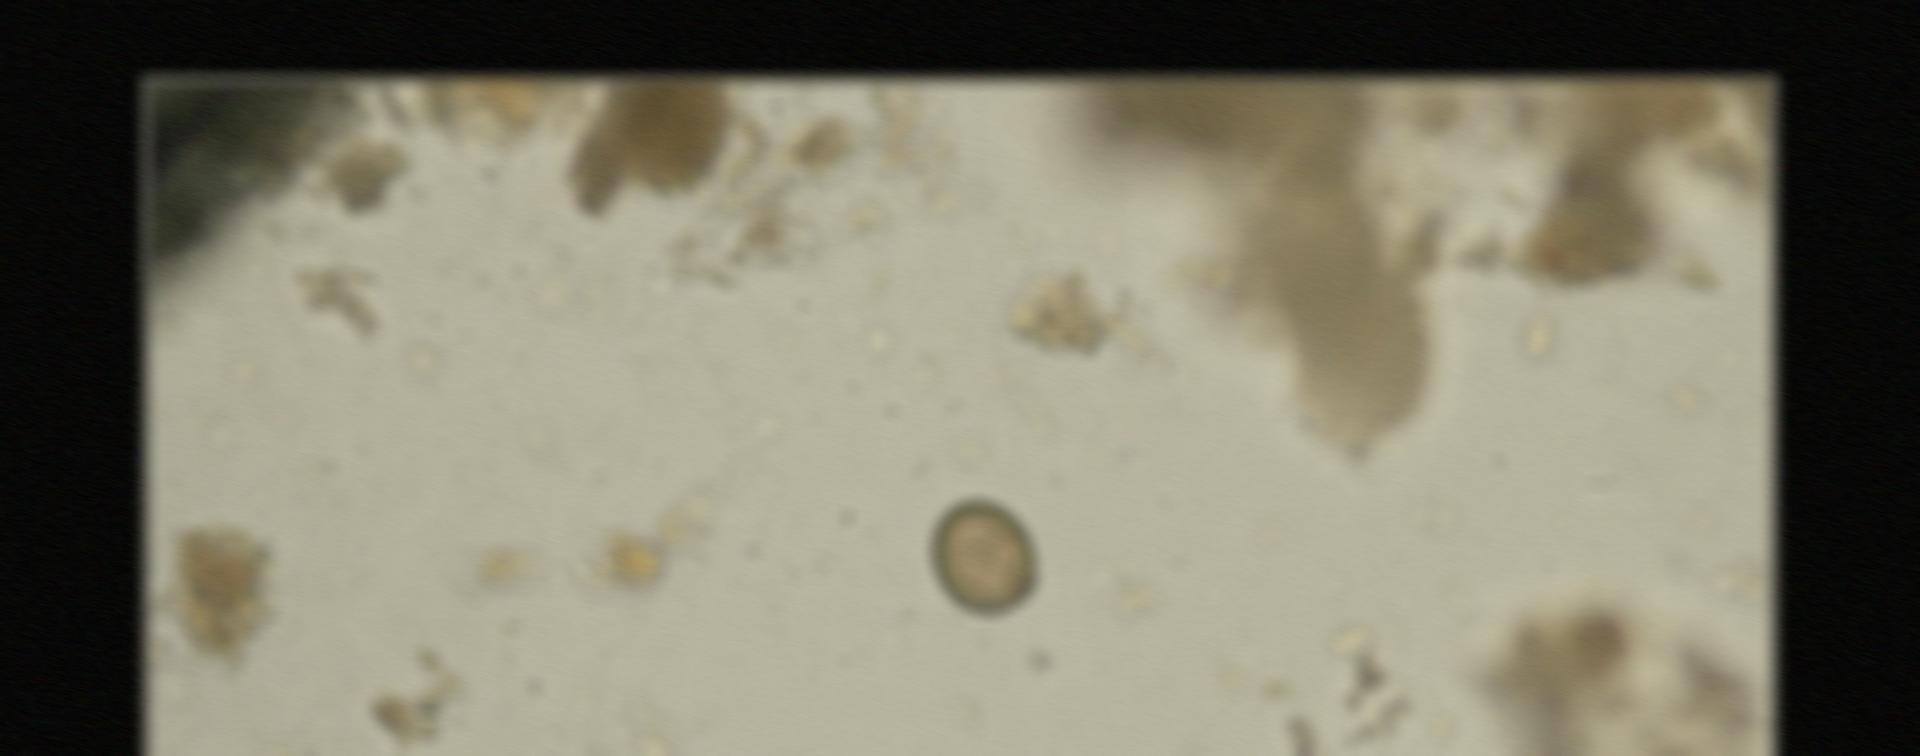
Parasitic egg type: Taenia spp. egg